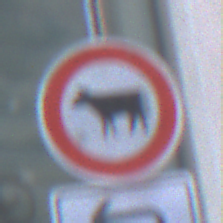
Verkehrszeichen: VerbotViehtrieb
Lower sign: RichtungsangabeDurchPfeile2
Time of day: MorningAfternoon
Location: Outdoor (Urban)
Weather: PartlyCloudy
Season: NotSpecified
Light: Natural